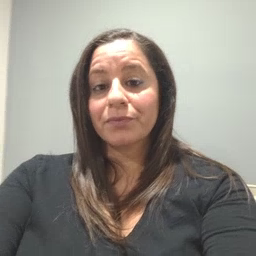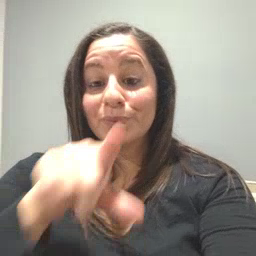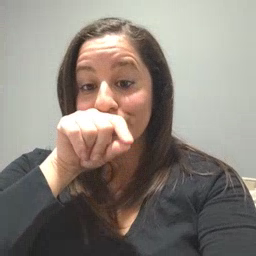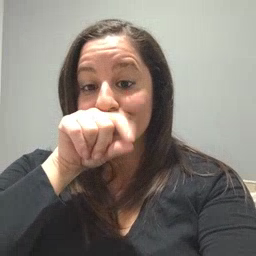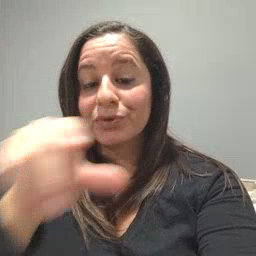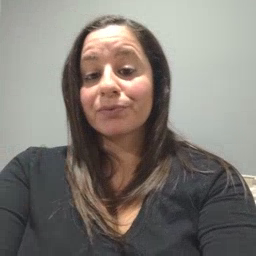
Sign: bird